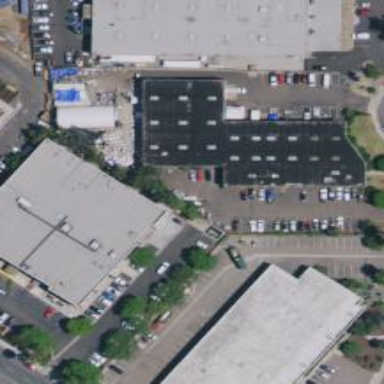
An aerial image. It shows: Industrial building.